Current action and preconditions to check: trajectory_clear

Your task: For each precondition in the list above, predict whether it will hold at this action.

Consider the current scene as observed from the mobile robot's camera, and analyze the predicted future states of all dynamic agents (e.g., people, animals, vehicles, or any moving entities) within the NEXT SECOND.

IMPORTANT: Only answer "very likely" if you are absolutely certain—based on strong, clear evidence—that a dynamic agent will violate the precondition in the predicted future state. Do NOT answer "very likely" for unlikely, ambiguous, or low-probability risks.

Ask yourself for each precondition: Is there a high probability, with clear and convincing evidence, that the predicted future states of any dynamic agent will interfere with the predicted future state of the currently executing action within the NEXT SECOND, causing that precondition to fail?

Assess the risk level based on these predictions. Use "likely" or "very likely" if motions create a clear risk of interference.

Use "neutral" or "improbable" if agents are nearby but their predicted paths are clearly diverging or non-conflicting.

Failure Risk Categories: "very improbable", "improbable", "neutral", "likely", "very likely"

Answer Format: Output ONLY the probability_of_failure value from these categories: "very improbable", "improbable", "neutral", "likely", "very likely"

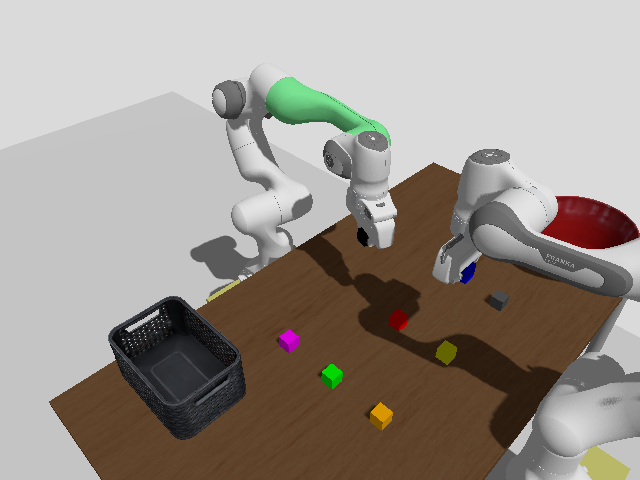

Answer: improbable